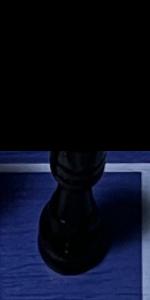
Label: Rook_Black